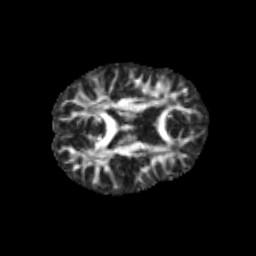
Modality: FA
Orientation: axial
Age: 11
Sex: male
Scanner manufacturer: siemens
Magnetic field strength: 3 T
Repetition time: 3.8 s
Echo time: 0.07 s